Question: How can I compare two dates in Cypress without them beeing modified?
'''
let today = new Date();
let dateDisplayed = "22.07.2022".split('.');
let dateToCompare = new Date(
+dateDisplayed[2],
+dateDisplayed[1] - 1,
+dateDisplayed[0]
);
let firstDayOfMonth = new Date(today.getFullYear(), today.getMonth(), 1);
expect(dateToCompare).greaterThan(firstDayOfMonth);
'''
When I run the tests I get the following output.

Does the 'expect' function modify my date values? It seems that both values are decreased by one day. How do I overcome this problem?
Thanks for your help!
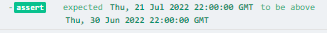
Answer: They aren't modified as much as translated from your time zone (Central European Summer Time, is it?) to GMT. Your midnight is 10pm in Greenwich.
Considering that it happened to both dates, it doesn't change the result of the comparison.
If it nevertheless bothers you, there's Cypress' 'clock' function to influence how it handles, among other things, Date objects.
<URL>